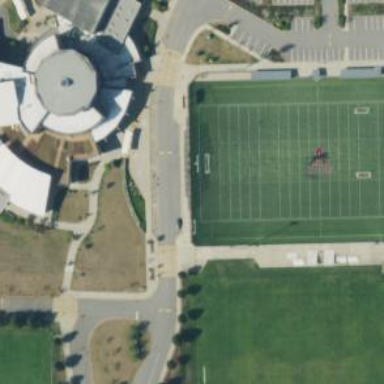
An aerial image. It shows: Canadian football pitch with artificial turf.